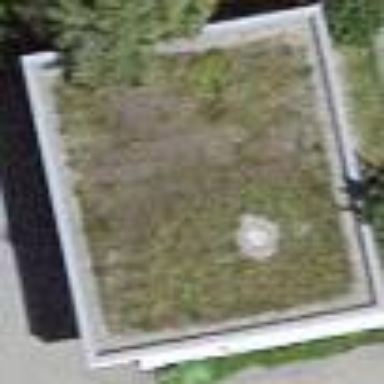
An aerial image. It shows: Garage building.